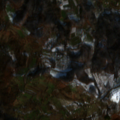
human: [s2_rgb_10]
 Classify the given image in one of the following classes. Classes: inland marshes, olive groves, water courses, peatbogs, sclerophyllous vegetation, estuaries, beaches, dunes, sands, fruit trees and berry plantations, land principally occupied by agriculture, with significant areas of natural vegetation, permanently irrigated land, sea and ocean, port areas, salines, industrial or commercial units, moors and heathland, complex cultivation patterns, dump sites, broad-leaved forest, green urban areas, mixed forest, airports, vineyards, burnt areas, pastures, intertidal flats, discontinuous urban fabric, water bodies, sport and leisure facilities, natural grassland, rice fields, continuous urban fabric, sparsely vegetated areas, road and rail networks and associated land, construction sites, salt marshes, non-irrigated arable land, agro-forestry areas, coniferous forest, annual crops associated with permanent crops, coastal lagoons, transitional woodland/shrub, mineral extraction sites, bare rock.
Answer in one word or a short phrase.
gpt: complex cultivation patterns, land principally occupied by agriculture, with significant areas of natural vegetation, broad-leaved forest